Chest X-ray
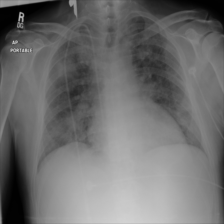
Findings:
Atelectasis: negative
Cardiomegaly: negative
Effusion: negative
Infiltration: negative
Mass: negative
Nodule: negative
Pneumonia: negative
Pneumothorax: negative
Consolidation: positive
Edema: negative
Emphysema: negative
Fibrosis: negative
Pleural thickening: negative
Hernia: negative